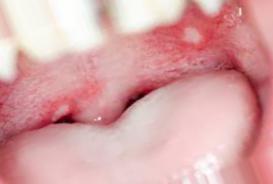
Condition: Mouth Ulcer